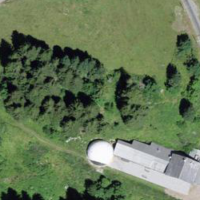
EUNIS habitat code: 52
Species observed at this site:
Arnica montana